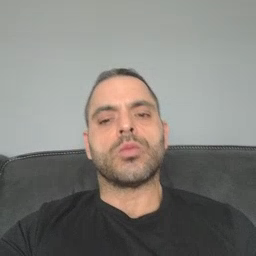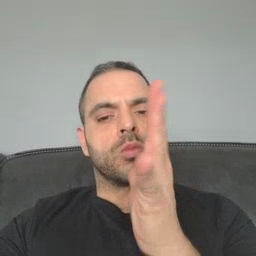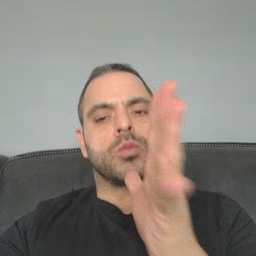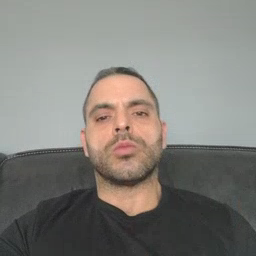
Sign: mom